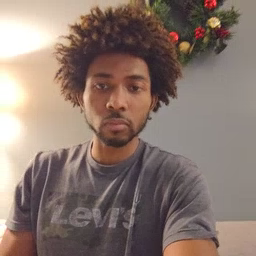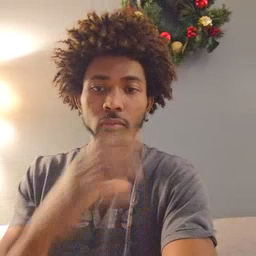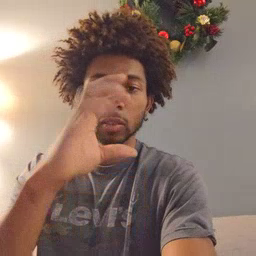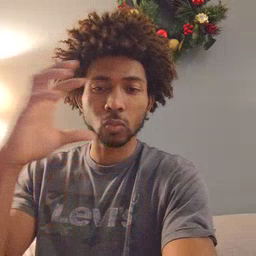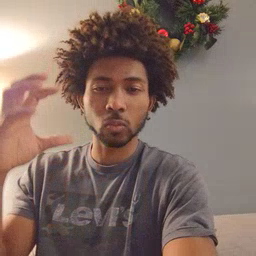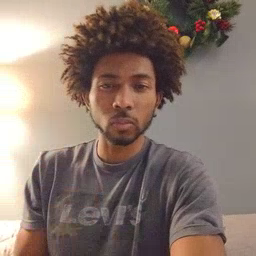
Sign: cloud